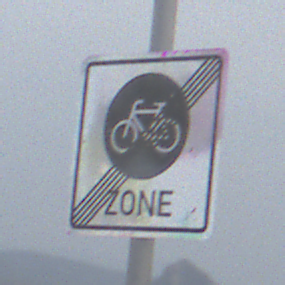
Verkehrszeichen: EndeFahrradzone
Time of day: Midday
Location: Outdoor (Nature)
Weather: PartlyCloudy
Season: NotSpecified
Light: Natural